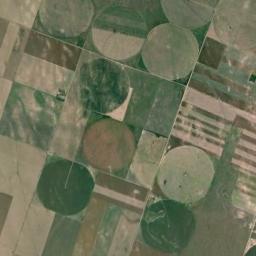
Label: circular_farmland